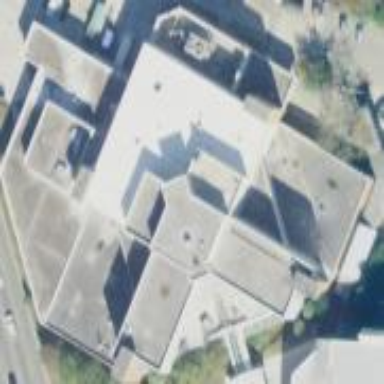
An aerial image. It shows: Hospital building.